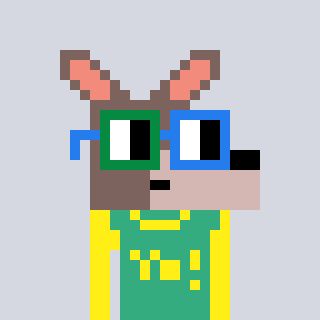
a pixel art character with square green and blue glasses, a kangaroo-shaped head and a teal-colored body on a cool background